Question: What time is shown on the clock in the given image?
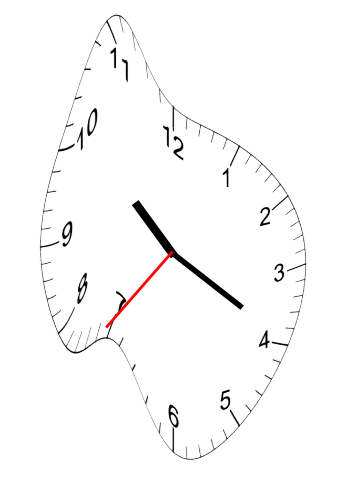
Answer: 10:19:36